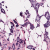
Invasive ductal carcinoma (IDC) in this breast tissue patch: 1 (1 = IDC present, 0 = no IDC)